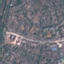
Label: Residential